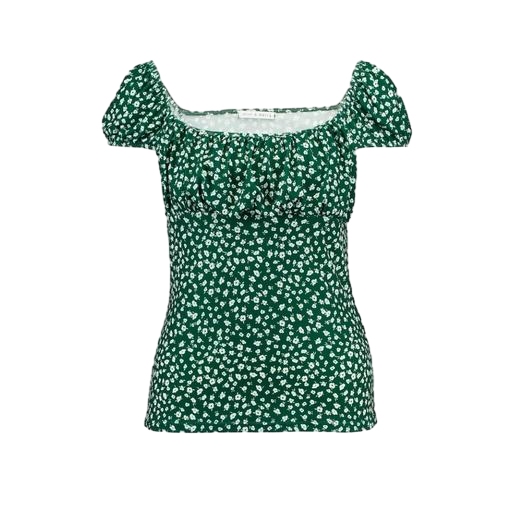
green lolita cold-shoulder t-shirt, green print t-shirt, green printed shirt, white background